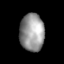
Tissue: lung
Cell type: Endothelial cells
Senescence score: 0.6013
Nuclear area (px): 899
Mean DAPI intensity: 150.317